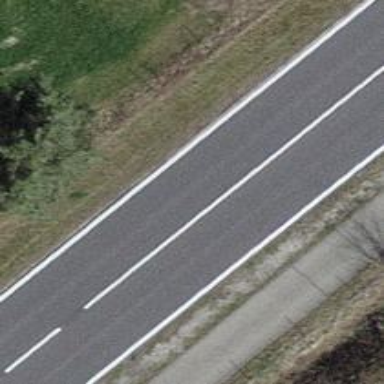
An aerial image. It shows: Asphalt road classified as primary highway.